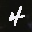
Label: 4